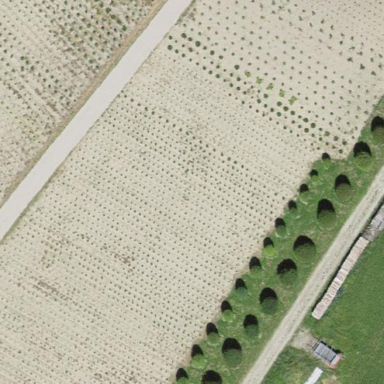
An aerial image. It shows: Plant nursery area.